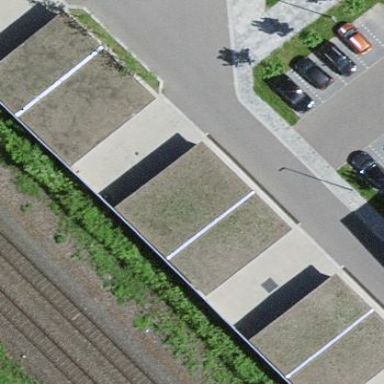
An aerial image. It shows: Carport building.